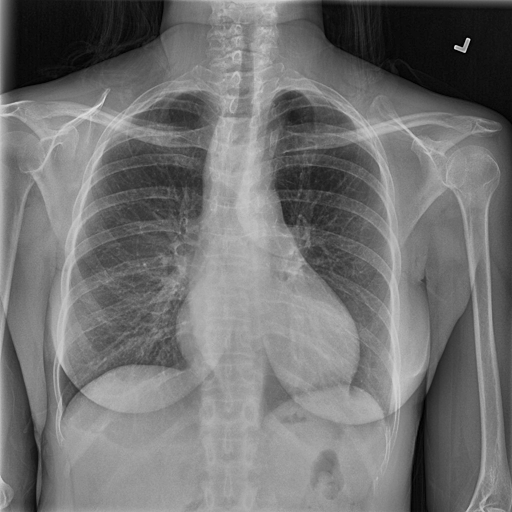
Finding: NORMAL